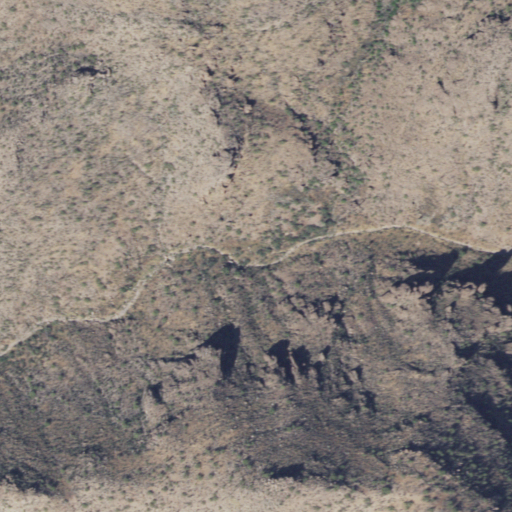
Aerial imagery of mountain in Arizona named El Recortado containing only shrub